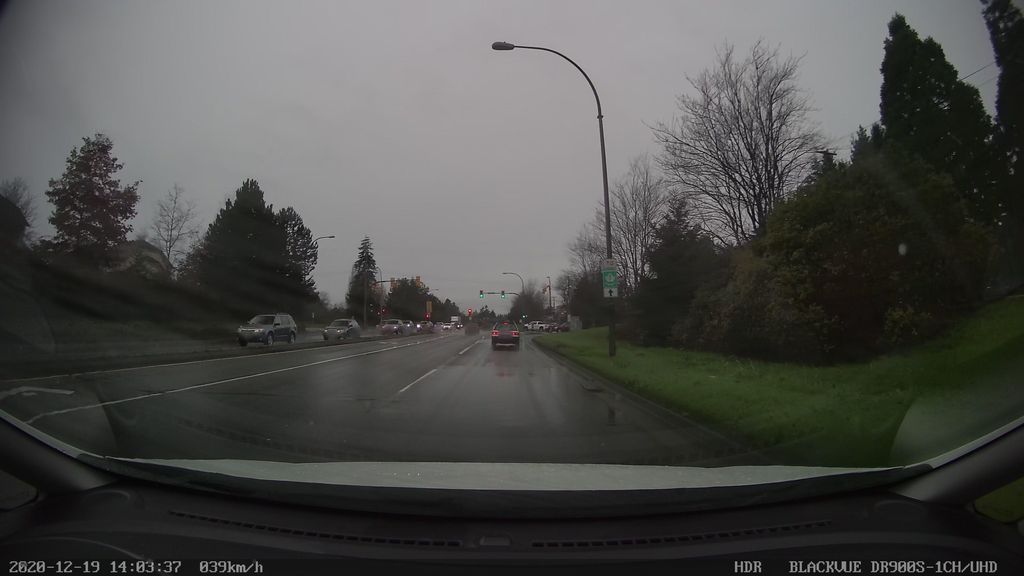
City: victoria